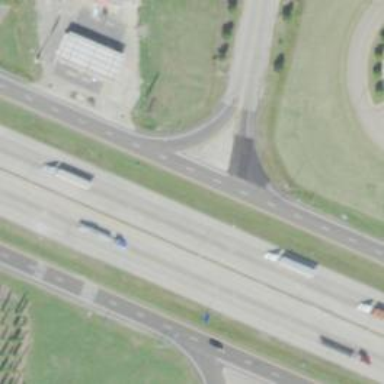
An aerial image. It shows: Secondary link road.